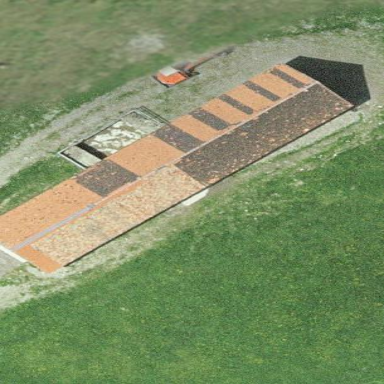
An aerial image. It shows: Building in farmyard.